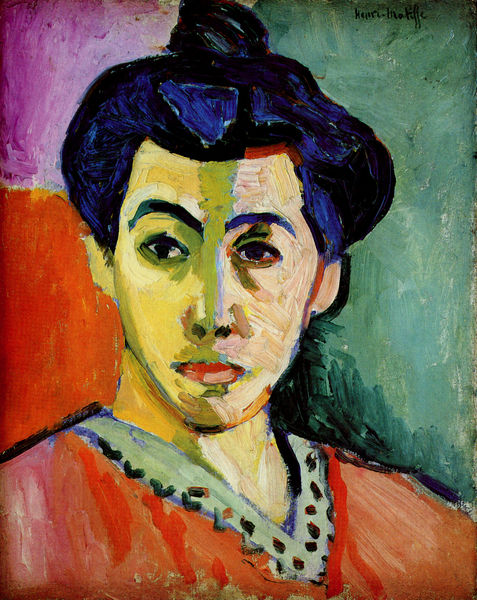
Titel: Portrait de Mme Matisse / La raie verte
Künstler: Henri Matisse
Standort: København
Institution: Statens Museum for Kunst
Schlagwörter: blau, kopf, mann, schatten, dreieck, gelb, grün, mädchen, ocker, braun, bunt, frau, hintergrund, kleid, licht, mund, nase, ohr, orange, schwarz, weiss, dame, rot, beige, expressionismus, muster, hemd, augen, gesicht, knoten, kragen, hals, porträt, signatur, öl, pastos, sonne, haare, stoff, augenbrauen, en face, kinn, lippen, ohren, potrait, rosa, farbig, japan, wangen, backen, farben, dunkelgrün, lila, violett, ölgemälde, dunkelblau, junge, augenbraue, japanisch, wimpern, pink, gauguin, paul, clown, plakat, expressiv, matisse, wimper, spitzenborte